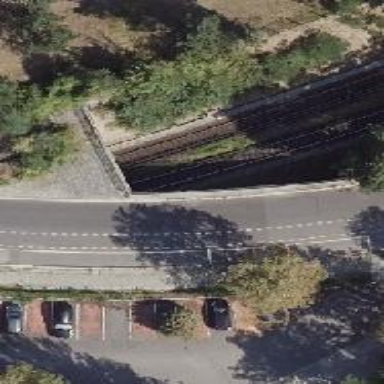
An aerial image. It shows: Tunnel with electrified rail tracks running on the top.